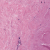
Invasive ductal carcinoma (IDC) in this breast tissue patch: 0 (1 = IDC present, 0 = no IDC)